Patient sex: M
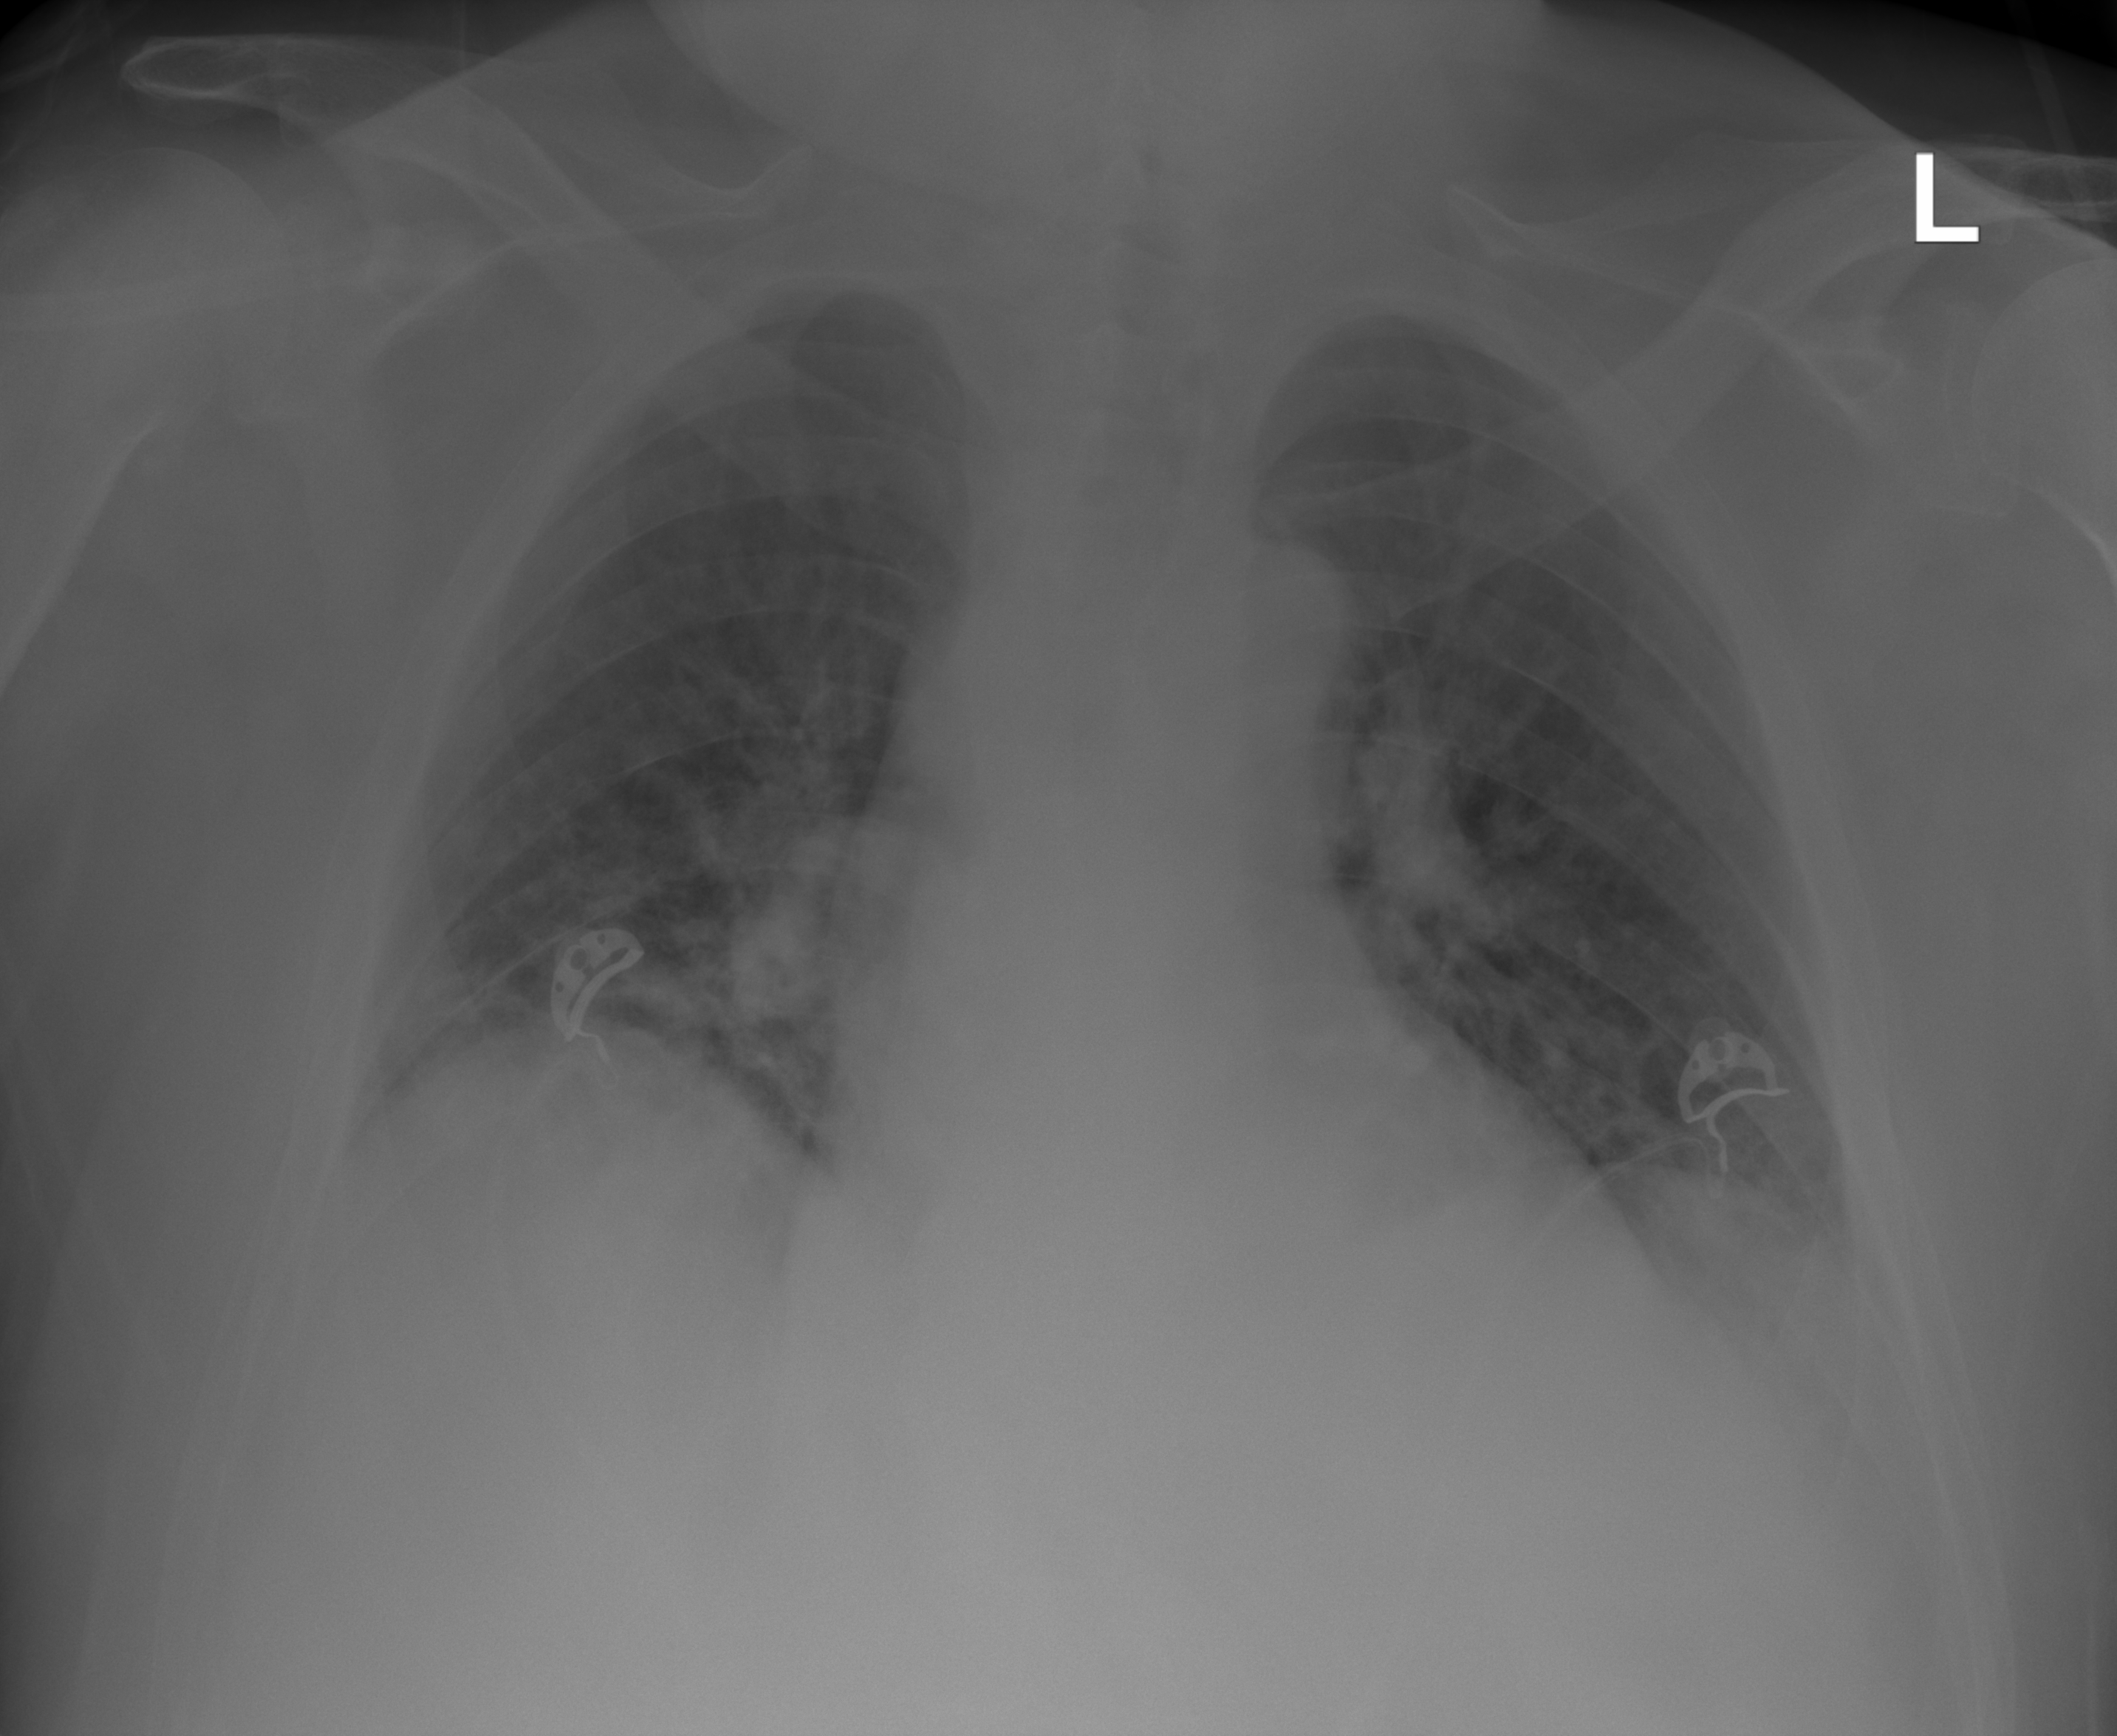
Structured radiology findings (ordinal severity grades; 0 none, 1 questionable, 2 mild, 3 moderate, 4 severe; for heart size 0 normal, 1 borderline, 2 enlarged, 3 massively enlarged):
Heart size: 2
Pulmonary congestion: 2
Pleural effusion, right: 2
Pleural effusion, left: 2
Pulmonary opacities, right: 2
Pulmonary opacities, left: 2
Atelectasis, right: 2
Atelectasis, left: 2